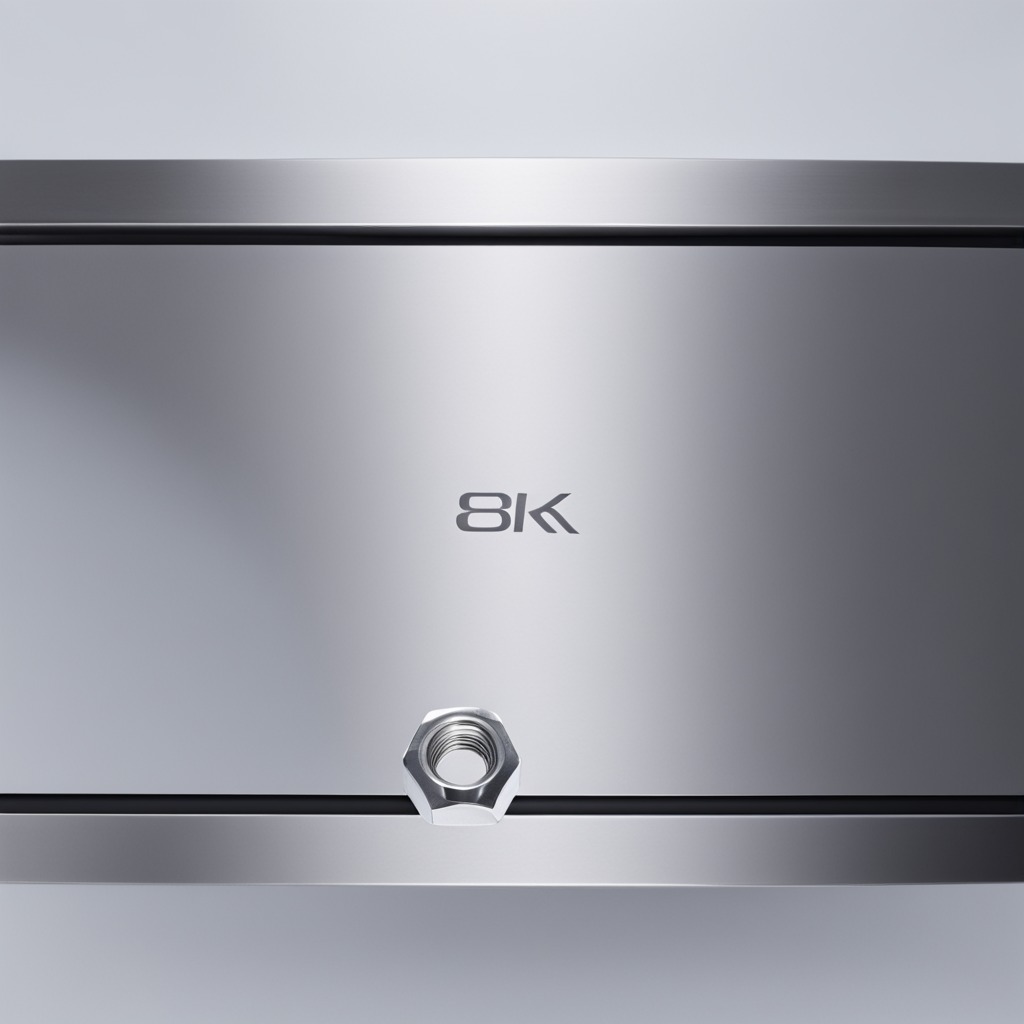
A metal nut is lying on a stainless steel table in a high-end prototyping lab.